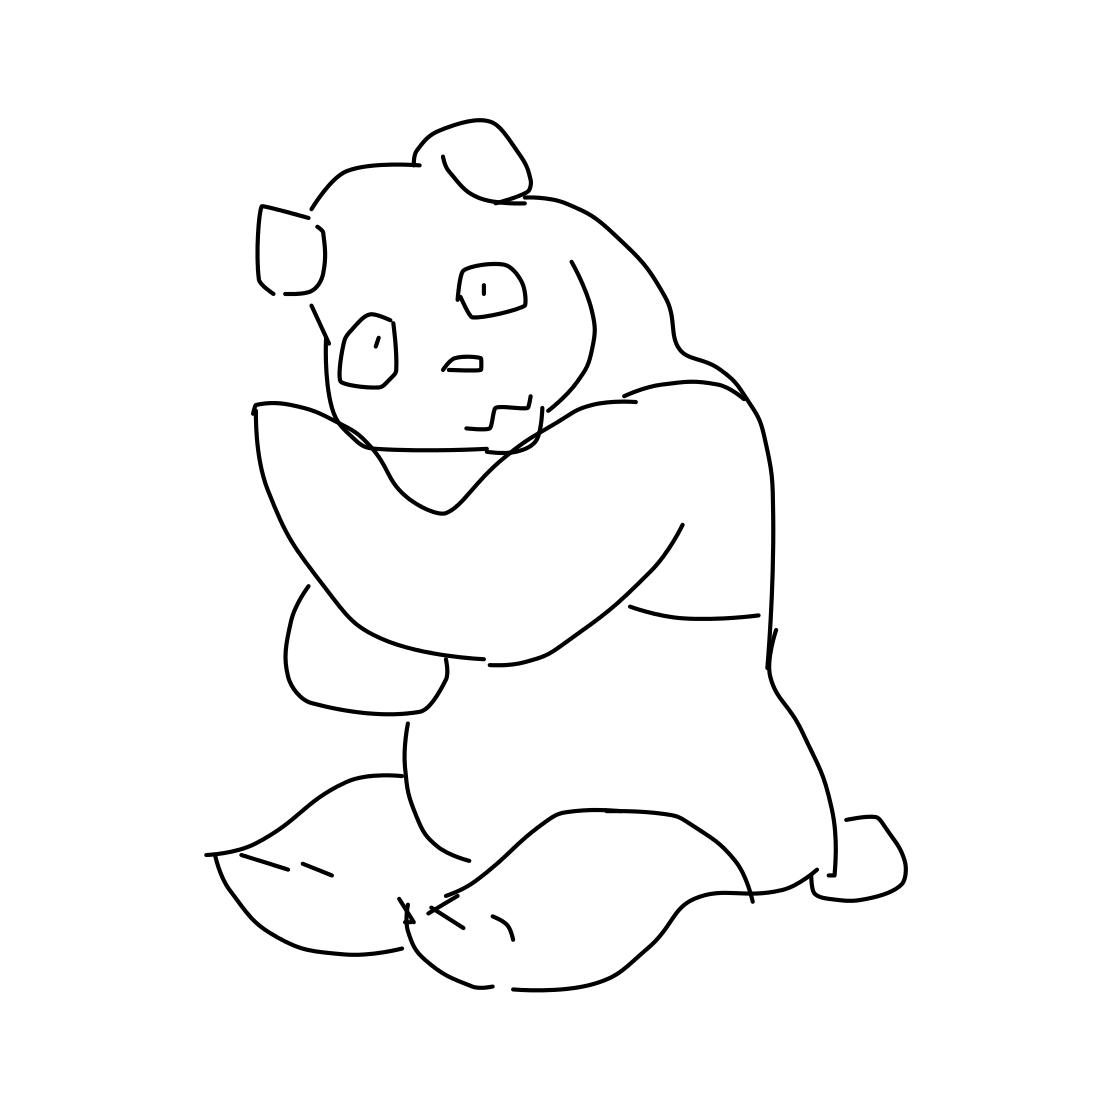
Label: panda